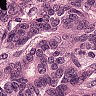
Metastatic tissue present: yes